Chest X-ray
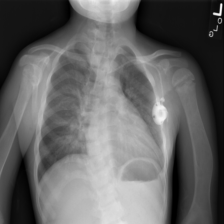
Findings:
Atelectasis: negative
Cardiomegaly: negative
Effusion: negative
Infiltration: negative
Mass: negative
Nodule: negative
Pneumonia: negative
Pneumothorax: negative
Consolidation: negative
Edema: negative
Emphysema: negative
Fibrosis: negative
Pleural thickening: negative
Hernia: negative